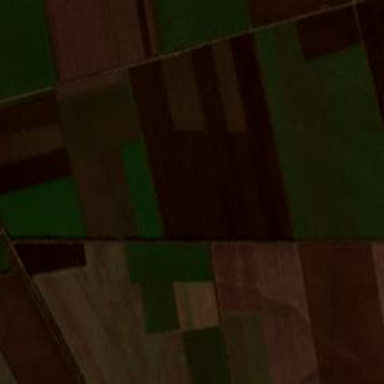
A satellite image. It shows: Picturesque farmland scene.